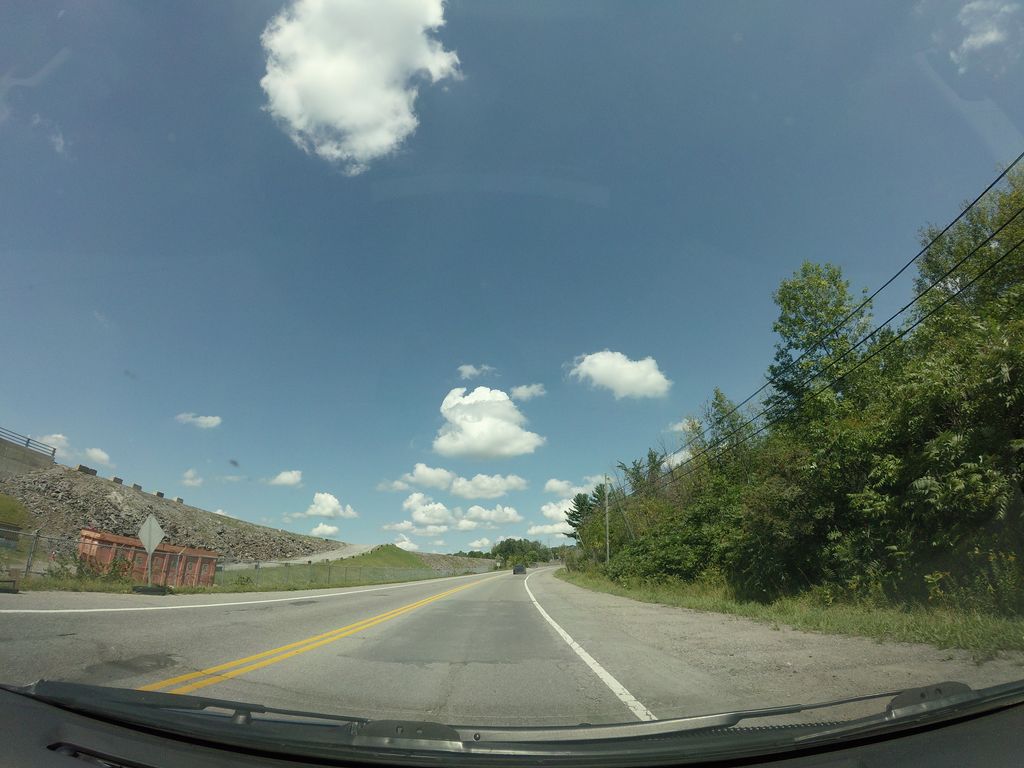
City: ottawa-gatineau